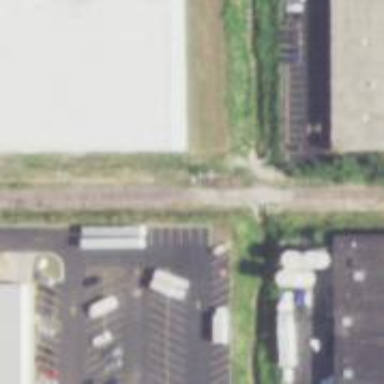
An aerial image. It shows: Industrial building.